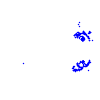
Particle: pion